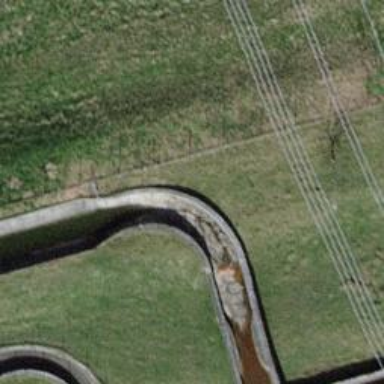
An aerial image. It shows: Drain that serves as waterway.